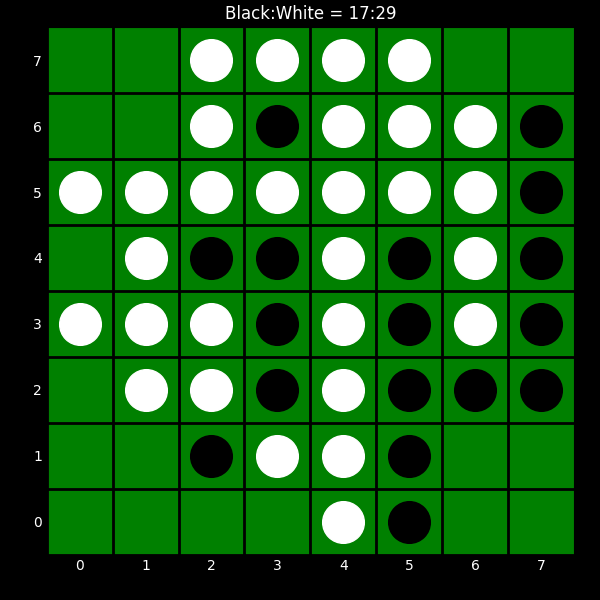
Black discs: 17
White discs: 29